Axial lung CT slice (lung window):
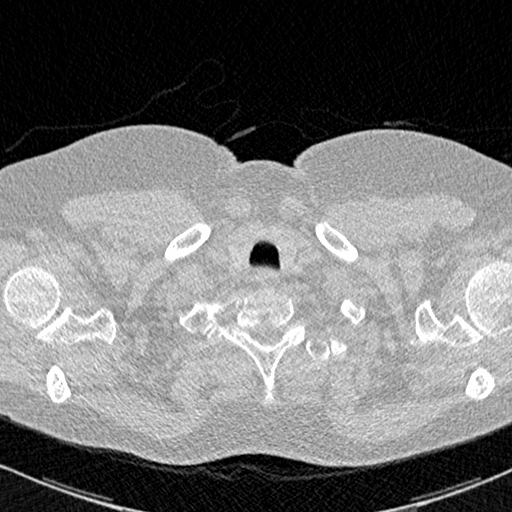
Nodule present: no